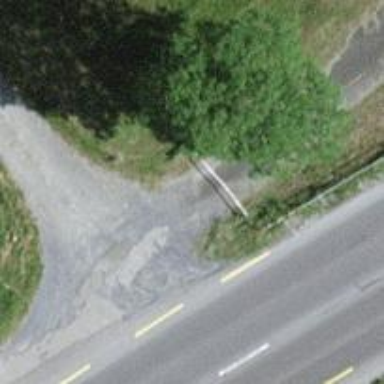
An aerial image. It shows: Lift gate barrier.